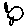
Label: fish